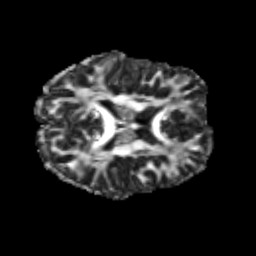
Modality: FA
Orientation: axial
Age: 23
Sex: male
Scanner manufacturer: siemens
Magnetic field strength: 3 T
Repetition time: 3.5 s
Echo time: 0.113 s